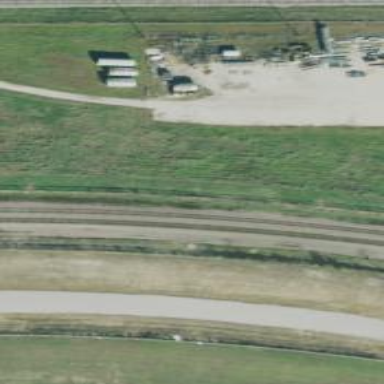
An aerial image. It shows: Rail spur service.